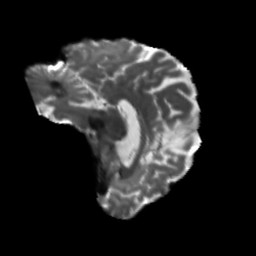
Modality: T2w
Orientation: sagittal
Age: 69
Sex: female
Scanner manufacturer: siemens
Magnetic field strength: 3 T
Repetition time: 5.25 s
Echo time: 0.08 s